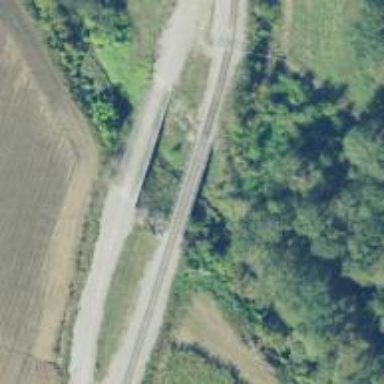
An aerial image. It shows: Railway bridge over spur service line.